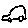
Label: car